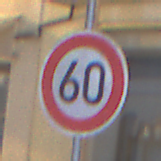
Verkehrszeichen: Geschwindigkeit60
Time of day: Night
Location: Outdoor (Urban)
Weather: Overcast
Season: Winter
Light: Artificial